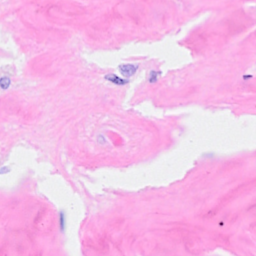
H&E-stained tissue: Breast